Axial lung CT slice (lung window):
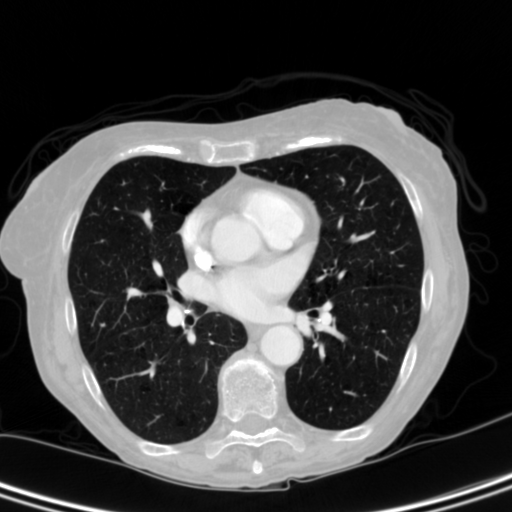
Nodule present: no